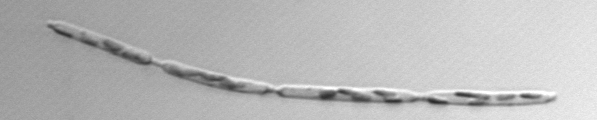
Label: Eucampia_morphytype1